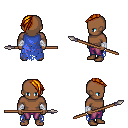
a pixel art fantasy rpg character, male body template, human, dark skin, blue tattered cape, magenta pants, dark blonde long mohawk hairstyle, white cloth bandages, spear, four views (front, back, left, right), 2x2 character sprite sheet, small pixel art, hard edges, no anti-aliasing